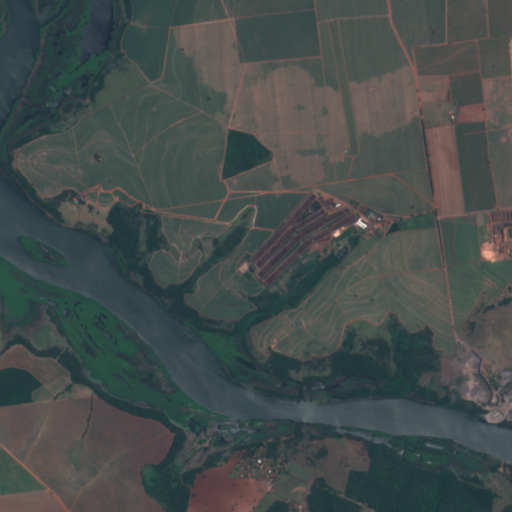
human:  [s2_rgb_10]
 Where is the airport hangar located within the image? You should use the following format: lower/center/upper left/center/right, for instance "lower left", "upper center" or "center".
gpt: The airport hangar is located in the upper right of the image.
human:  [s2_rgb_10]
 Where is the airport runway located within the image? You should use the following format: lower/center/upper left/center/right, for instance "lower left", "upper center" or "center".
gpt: The airport runway is located in the upper right of the image.
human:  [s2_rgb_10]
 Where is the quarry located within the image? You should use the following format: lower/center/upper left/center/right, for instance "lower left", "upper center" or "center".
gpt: The quarry is located in the lower right of the image.
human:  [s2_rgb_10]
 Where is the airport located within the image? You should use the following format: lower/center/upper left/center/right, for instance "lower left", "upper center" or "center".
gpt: There is no airport in the image.